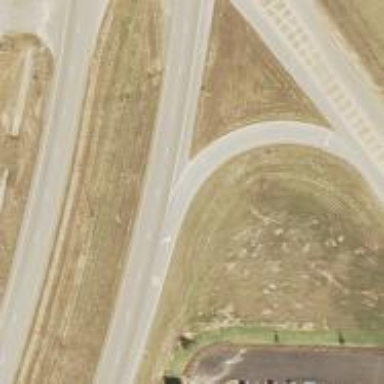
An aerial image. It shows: Trunk expressway with asphalt surface. It is dual carriageway.